Interaction volume radius: 5 \u00c5
Interaction volume height: 10 \u00c5
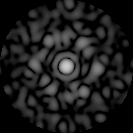
Disorder parameter: 0.8386